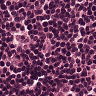
Metastatic tissue present: no